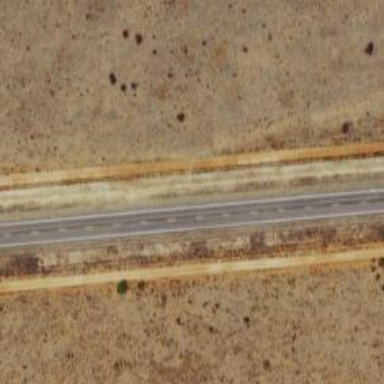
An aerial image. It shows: Abandoned road.